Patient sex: M
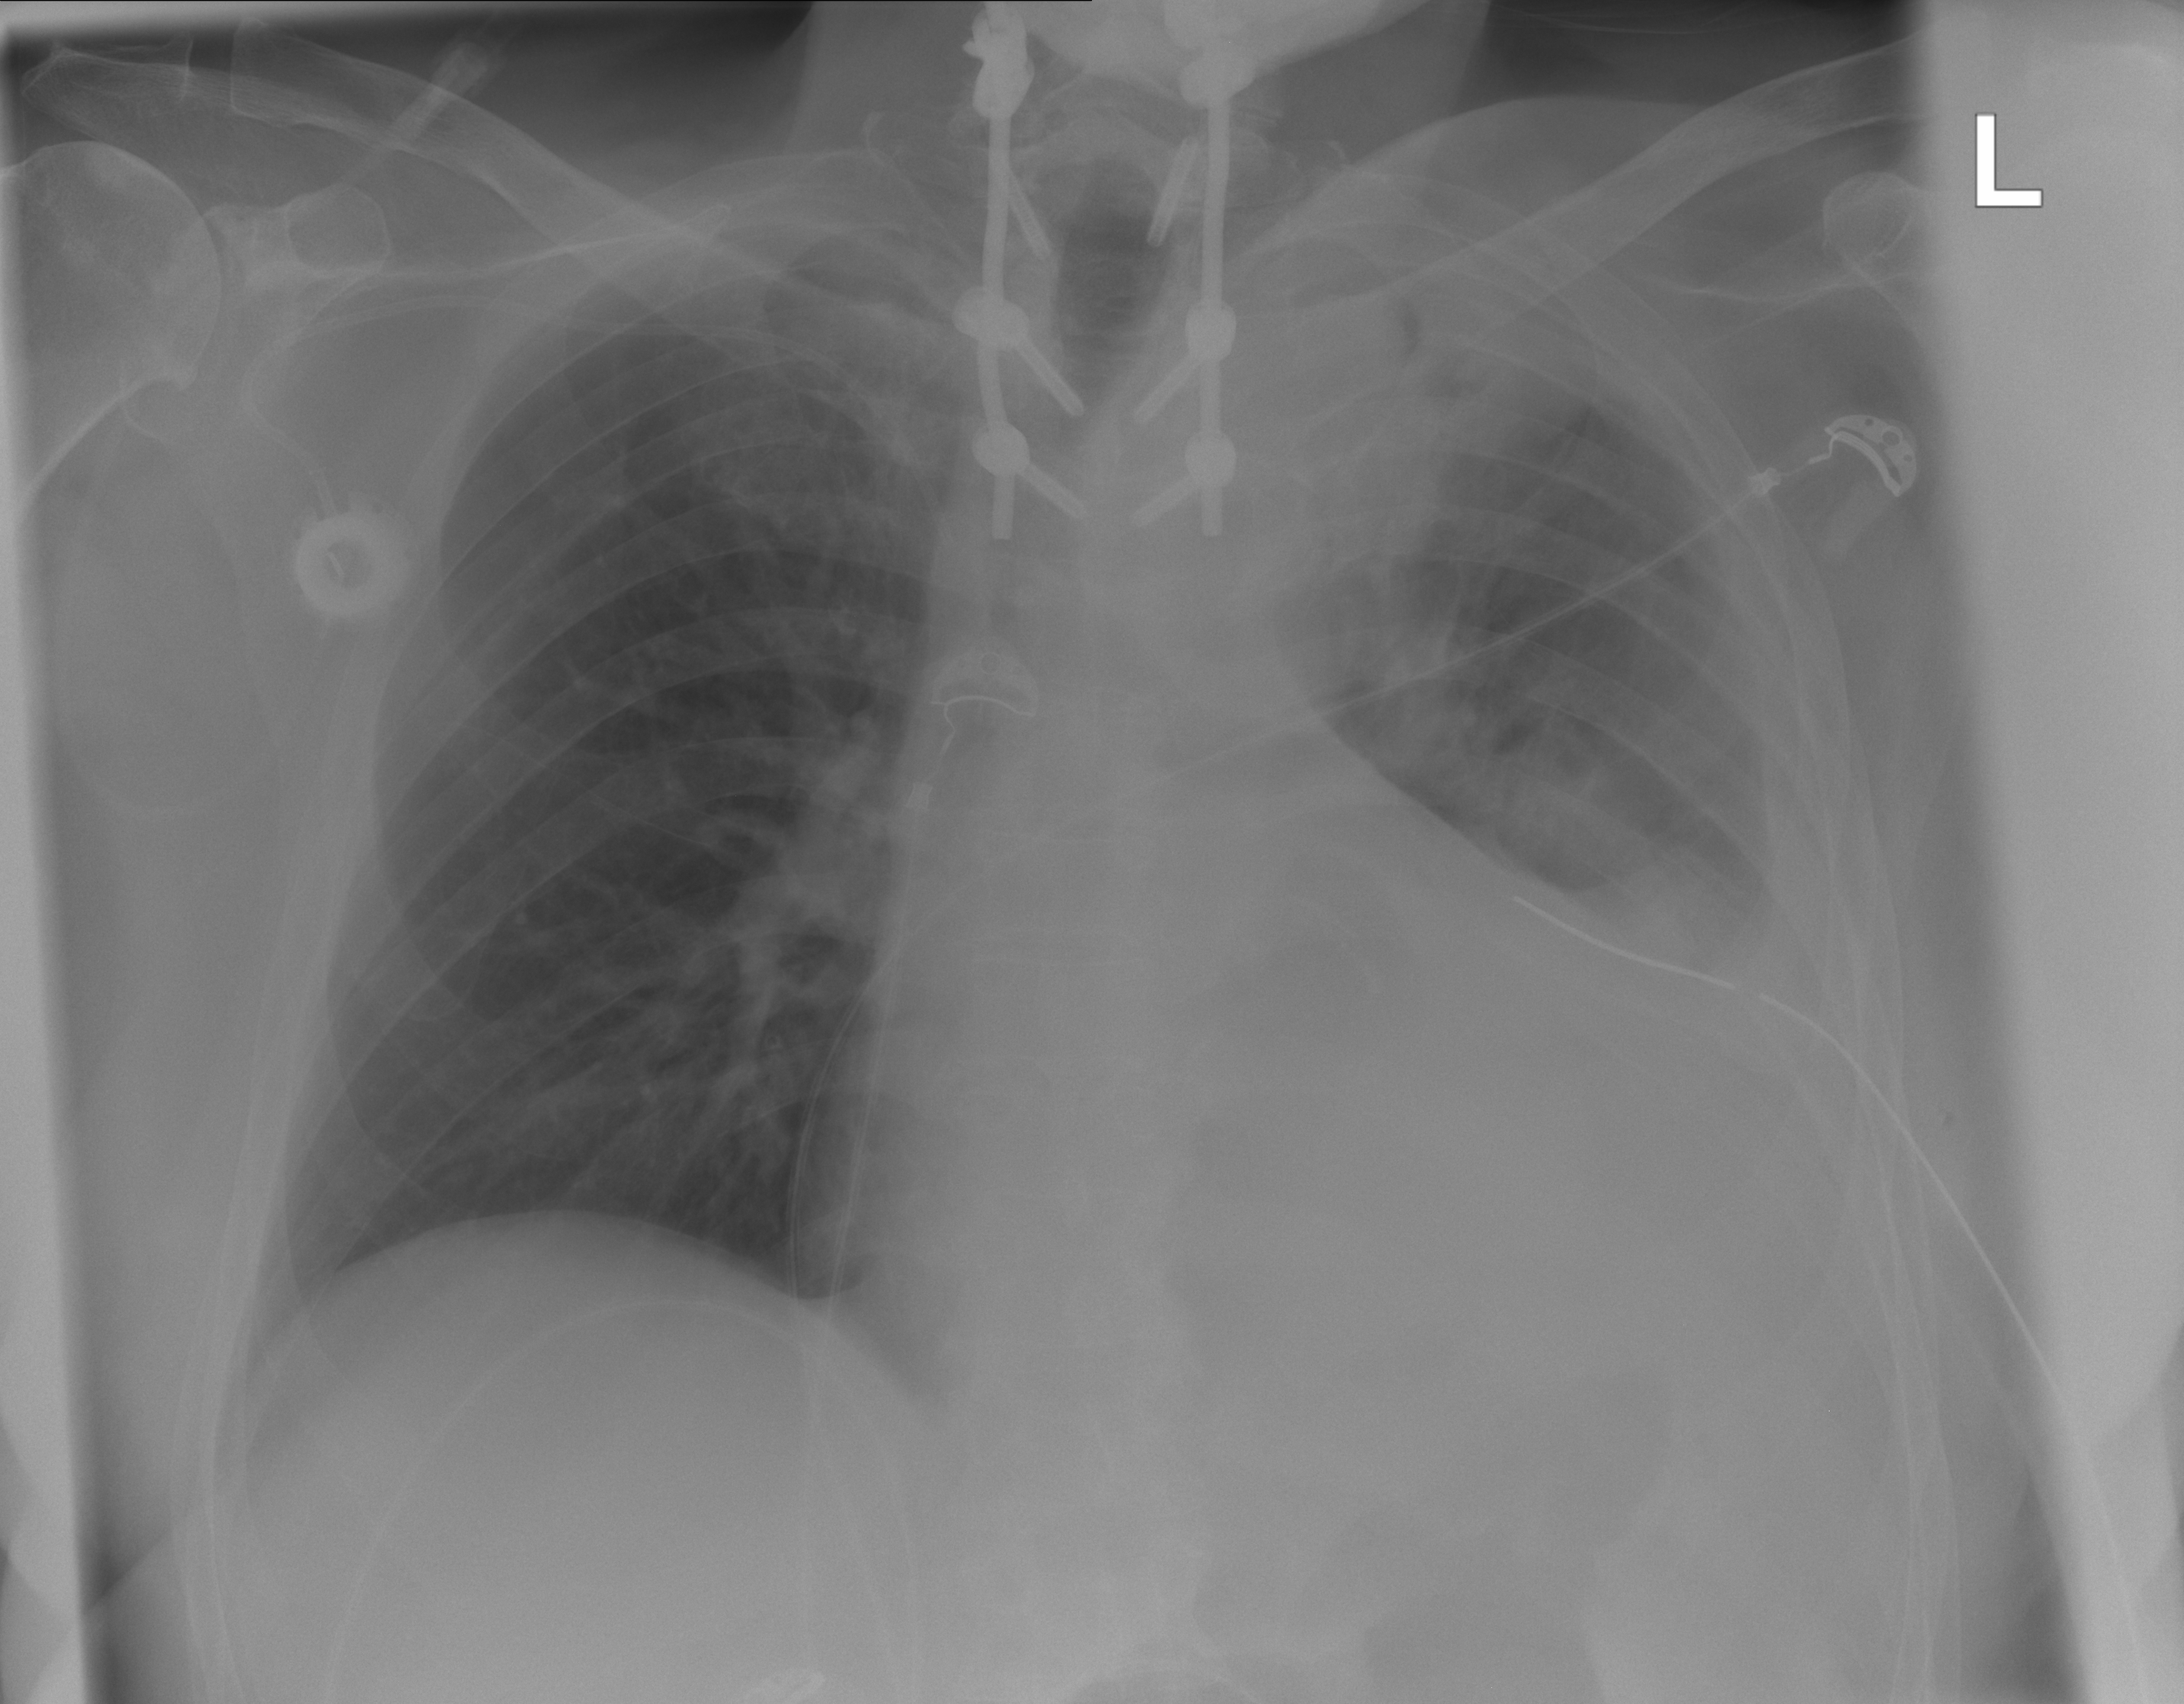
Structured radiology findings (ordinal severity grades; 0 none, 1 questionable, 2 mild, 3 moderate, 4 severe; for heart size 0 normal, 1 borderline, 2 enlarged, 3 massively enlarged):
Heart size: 2
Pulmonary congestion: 0
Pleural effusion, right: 0
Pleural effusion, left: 2
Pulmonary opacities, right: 0
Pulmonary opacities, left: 2
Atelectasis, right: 0
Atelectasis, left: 2